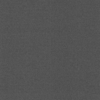
Label: dusty